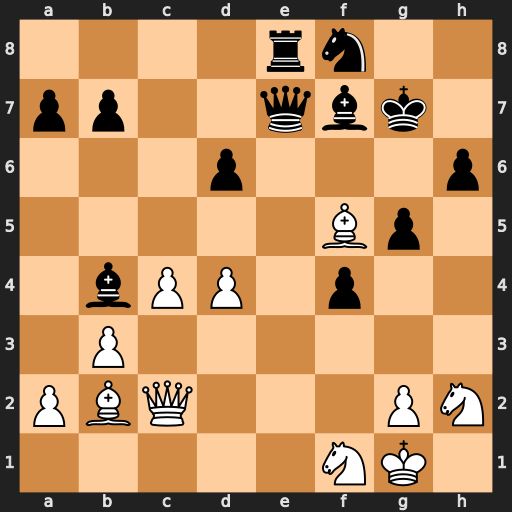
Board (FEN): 4rn2/pp2qbk1/3p3p/5Bp1/1bPP1p2/1P6/PBQ3PN/5NK1
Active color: w
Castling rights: -
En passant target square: -
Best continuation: d5+ Kg8 Ng4